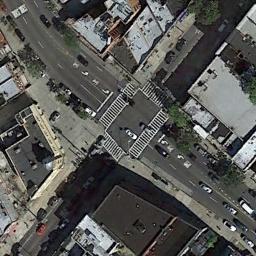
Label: intersection